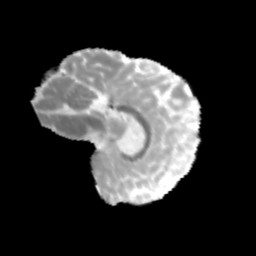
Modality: MD
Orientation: sagittal
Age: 13
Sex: male
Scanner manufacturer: siemens
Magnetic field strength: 3 T
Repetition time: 3.8 s
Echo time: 0.07 s